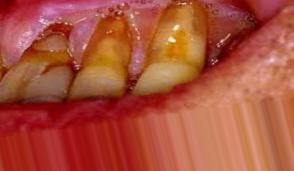
Condition: Tooth Discoloration